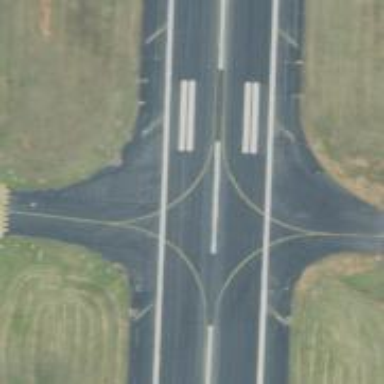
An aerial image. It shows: View of taxiway at the airport.